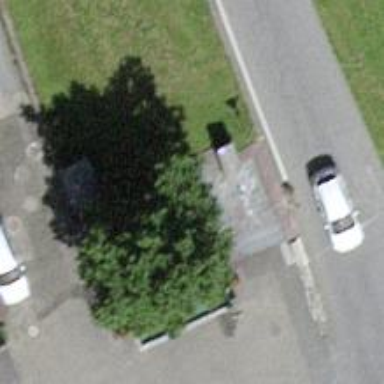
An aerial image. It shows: Bench for seating.